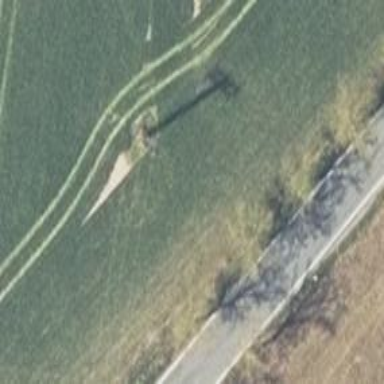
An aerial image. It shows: Minor power line.